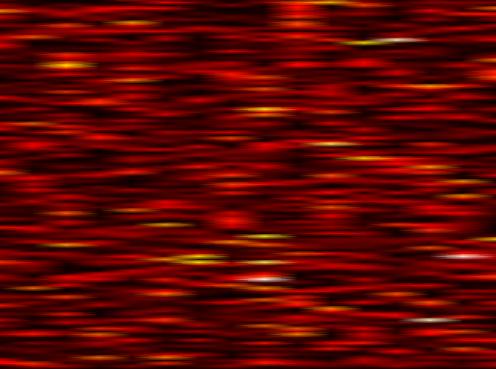
Label: FOFDM